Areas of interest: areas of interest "Chengdu Chuanbei Hui Investment Management Limited Company"
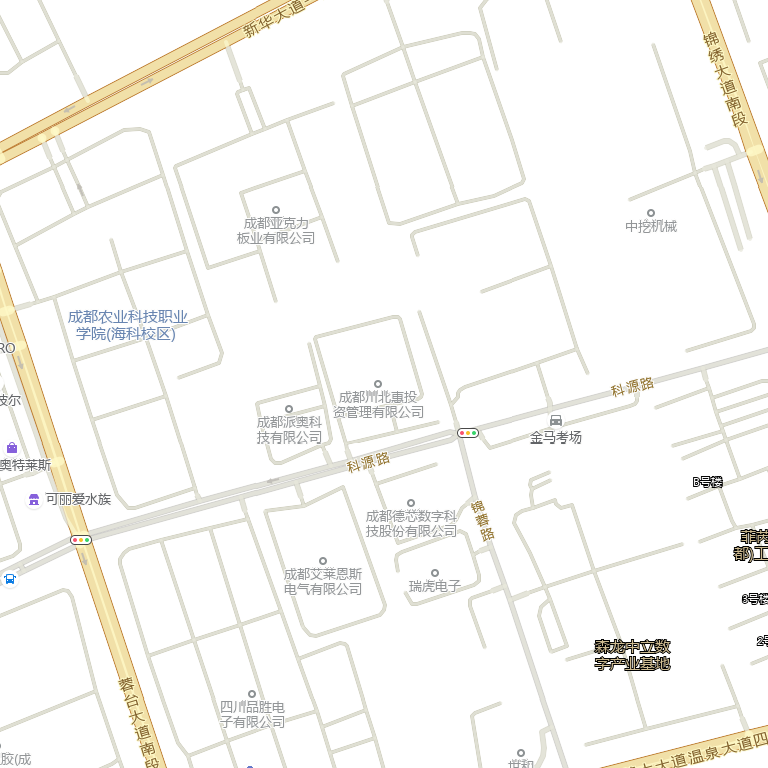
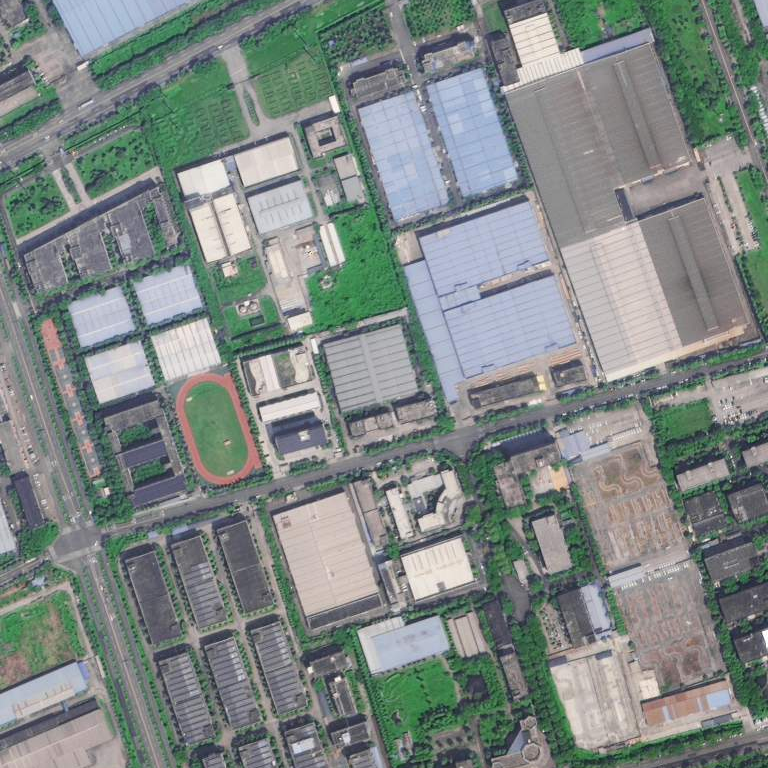